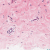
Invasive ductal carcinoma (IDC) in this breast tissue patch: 0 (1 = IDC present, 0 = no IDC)